Question: I've got a page that has an area for partial views, like this:

The partial view changes depending on which section the user is in, through a tab menu. For each tab chosen, the partial view changes. Every partial view shown there has fields to edit. The buttons 'Save' and 'Cancel' are always the same, contained in the surrounding view.
When the user presses 'Save', I want to catch the inserted values, which I did in other views through:
'''
<input type="text" name="phoneNumber">
'''
'''
string phoneNumber = Request["phoneNumber"].ToString();
'''
But here, I keep getting a null exception when the debugger hits the above C# line.
How can I pass a value from a partial view to the controller, contained in an 'input'?
Here's my code: the input in the view (the button)
'''
<input type="submit" name="save" value="Save" onclick="location.href='@Url.Action("SaveChanges", "Config")'"/>
'''
And the 'SaveChanges' method, in the controller:
'''
public ActionResult SaveChanges()
{
string phoneNumber = Request["phoneNumber"].ToString();
...
'''
, I've tried this for my login form and it works fine:
'''
<form method="get" action="../Main/Index">
<p>
<input type="text" name="username" maxlength="30"></p>
<p>
<input type="password" name="password" maxlength="25"></p>
<p class="submit">
<input type="submit" name="commit" value="Login"></p>
</form>
'''
And the controller (MainController)
'''
public ActionResult Index()
{
getCredentials();
...
public void getCredentials()
{
if (Request["username"] != null && Request["password"] != null)
...
return View();
'''
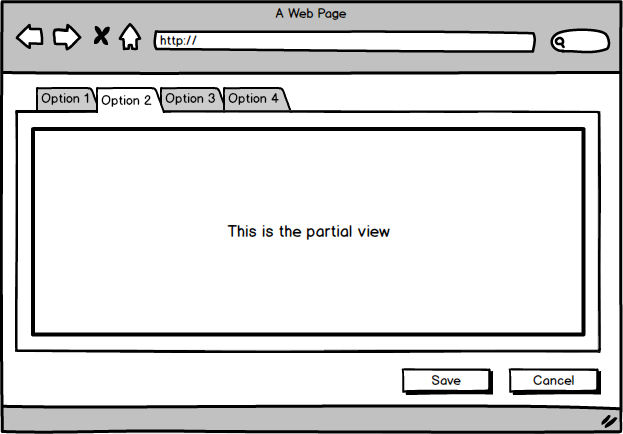
Answer: You're not actually posting any values in your submit. Look at what this code is doing:
'''
onclick="location.href='@Url.Action("SaveChanges", "Config")'"
'''
When you click the button, you just tell the browser to go to the URL for the 'SaveChanges' action. This is invoking a 'GET' request and abandoning any form data that was entered client-side.
You should be posting a form instead. Generally this would involve wrapping the elements and the submit button in a 'form' tag (the '@Html.BeginForm' helper method can help with that) so that client-side it looks like:
'''
<form method="POST" action="/some/url">
<input type="text" name="phoneNumber" />
<!-- other HTML elements -->
<input type="submit" />
</form>
'''
Don't override the action of the submit button unless you still submit the values in some way. Otherwise you just abandon/ignore those form values.
If your page is one large form, wrap the tabs in a single 'form' element. This can be done by wrapping all of the partials:
'''
@using (Html.BeginForm("SaveChanges", "Config"))
{
// put your partials here
// put your buttons here
}
'''
If you want each partial view to be its own individual form then put the 'Html.BeginForm' invocation just in that partial view. This can get a little tricky with the single global submit button, however. Generally in a setup with multiple forms each one would have its own button. You can do some JavaScript trickery to show/hide different submit buttons as the tabs change, depending on what you're using to manage your tabs.